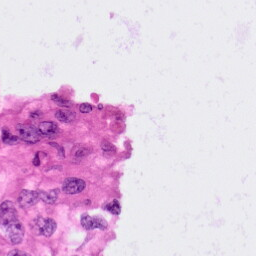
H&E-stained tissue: Lung